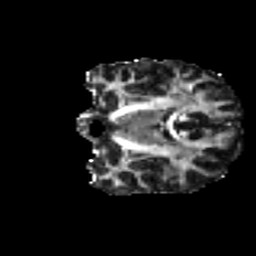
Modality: FA
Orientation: coronal
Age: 46
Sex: female
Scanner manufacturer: ge
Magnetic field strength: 3 T
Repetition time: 7.8 s
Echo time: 0.0606 s